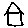
Label: house